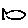
Label: fish